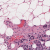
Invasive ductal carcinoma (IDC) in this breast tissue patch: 1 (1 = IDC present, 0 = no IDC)